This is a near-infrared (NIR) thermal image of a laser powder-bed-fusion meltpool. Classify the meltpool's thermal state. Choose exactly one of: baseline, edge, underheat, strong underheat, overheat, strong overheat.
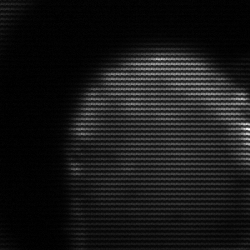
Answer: edge